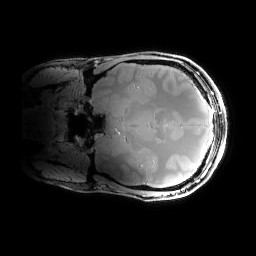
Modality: PDw
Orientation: coronal
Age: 28
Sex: female
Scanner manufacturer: siemens
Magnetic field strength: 6.98 T
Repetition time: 1.3 s
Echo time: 0.00231 s